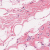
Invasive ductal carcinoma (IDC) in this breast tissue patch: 0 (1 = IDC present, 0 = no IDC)